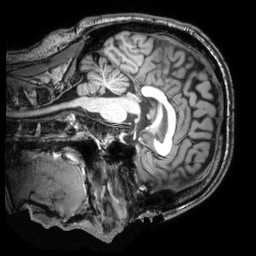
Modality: T1w
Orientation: sagittal
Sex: male
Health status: ill
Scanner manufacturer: philips
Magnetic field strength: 3 T
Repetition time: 0.00814 s
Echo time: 0.003729 s